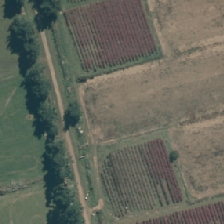
Land cover: shortrotation_cropland